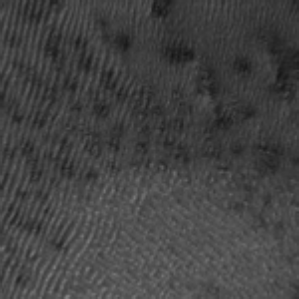
Label: frost